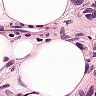
Metastatic tissue present: yes